Question: I am trying to recreate the following responsive grid (see 'Desired behavior' link below) in WPF. But, I am struggling to find the best way to achieve this.
Ideally, I would like a horizontal list of tiles that grow and shrink in size to fit the available space. As a starting point, I have a list box that wraps, but i'm left with white space when re-sizing. Any pointers would be appreciated.
Current Wrap Panel:
 :
<URL>
My current Code:
'''
<Window x:Class="WrappingListbox.MainWindow"
xmlns="http://schemas.microsoft.com/winfx/2006/xaml/presentation"
xmlns:x="http://schemas.microsoft.com/winfx/2006/xaml"
xmlns:d="http://schemas.microsoft.com/expression/blend/2008"
xmlns:mc="http://schemas.openxmlformats.org/markup-compatibility/2006"
Title="Wrapping Listbox"
Width="525"
Height="350"
mc:Ignorable="d">
<Grid>
<ListBox x:Name="listbox1" ScrollViewer.VerticalScrollBarVisibility="Disabled">
<ListBox.ItemsPanel>
<ItemsPanelTemplate>
<WrapPanel IsItemsHost="True" Orientation="Vertical" />
</ItemsPanelTemplate>
</ListBox.ItemsPanel>
<ListBox.ItemTemplate>
<DataTemplate>
<StackPanel Margin="20" HorizontalAlignment="Center">
<Viewbox>
<Grid x:Name="backgroundGrid"
Width="60"
Height="60">
<Rectangle x:Name="Rect" Fill="green" />
</Grid>
</Viewbox>
</StackPanel>
</DataTemplate>
</ListBox.ItemTemplate>
</ListBox>
<WrapPanel HorizontalAlignment="Left" VerticalAlignment="Top" />
</Grid>
'''
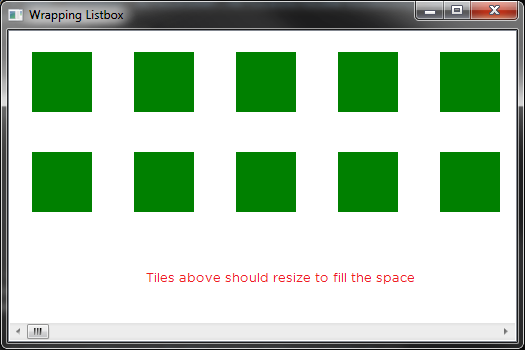
Answer: this will solve the size problem for you (by binding the dimensions of the item to the dimensions of the listbox but I think you need to work more on it but here is just the start )
'''
// add this in your window definition
xmlns:Local="clr-namespace:WpfApplication2"
//then here is your listbox
<ListBox x:Name="listbox1" HorizontalContentAlignment="Stretch" VerticalContentAlignment="Stretch"
ScrollViewer.VerticalScrollBarVisibility="Disabled">
<ListBox.Resources>
<Local:DimentionConverter x:Key="Converter" />
</ListBox.Resources>
<ListBox.ItemsPanel>
<ItemsPanelTemplate>
<WrapPanel IsItemsHost="True" Orientation="Vertical" />
</ItemsPanelTemplate>
</ListBox.ItemsPanel>
<ListBox.ItemTemplate>
<DataTemplate>
<StackPanel Margin="20" HorizontalAlignment="Center" VerticalAlignment="Center" >
<Viewbox>
<Grid x:Name="backgroundGrid"
Height="{Binding RelativeSource={RelativeSource AncestorType=ListBox},Path=ActualWidth,Converter={StaticResource ResourceKey=Converter},ConverterParameter=5}"
Width="{Binding RelativeSource={RelativeSource AncestorType=ListBox},Path=ActualWidth,Converter={StaticResource ResourceKey=Converter},ConverterParameter=5}" >
<Rectangle x:Name="Rect" Fill="green" />
</Grid>
</Viewbox>
</StackPanel>
</DataTemplate>
</ListBox.ItemTemplate>
</ListBox>
public class DimentionConverter : IValueConverter
{
public object Convert(object value, Type targetType,
object parameter, CultureInfo culture)
{
return (double)value / double.Parse(parameter as string);
}
public object ConvertBack(object value, Type targetType,
object parameter, CultureInfo culture)
{
return null;
}
}
'''
you can't do it without the converter you have to use it to decide how big you want your item compared to the hosting listbox ofcourse you can change the value as you wish I made it 5 as an example